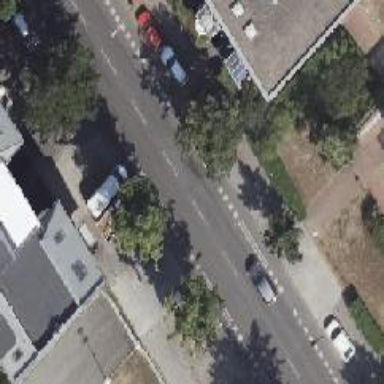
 separated by kerb. Parking spaces are separated as well."